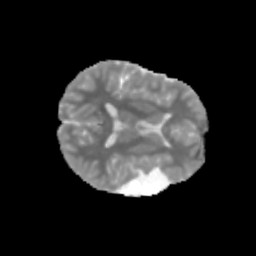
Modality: MD
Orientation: axial
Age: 12
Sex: male
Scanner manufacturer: siemens
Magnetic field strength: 3 T
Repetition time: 3.8 s
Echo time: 0.07 s